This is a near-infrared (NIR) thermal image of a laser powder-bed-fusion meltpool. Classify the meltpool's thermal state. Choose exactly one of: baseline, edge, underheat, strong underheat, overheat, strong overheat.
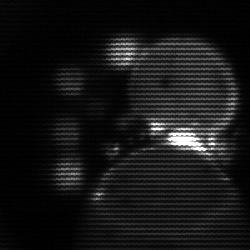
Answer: edge